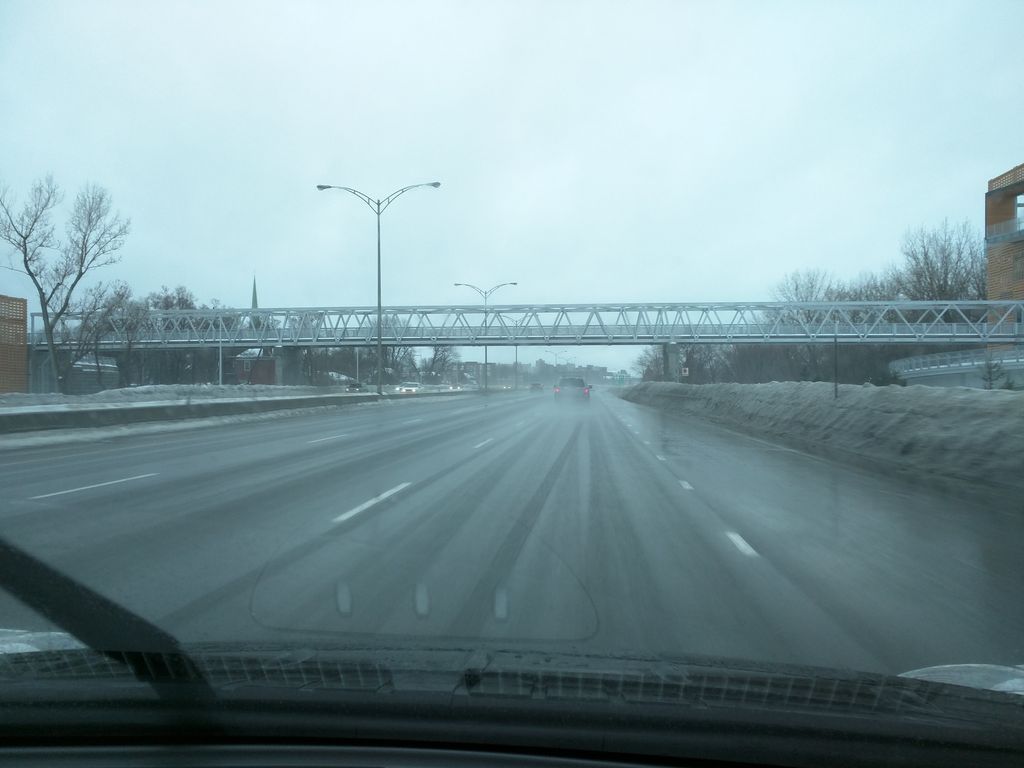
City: montreal